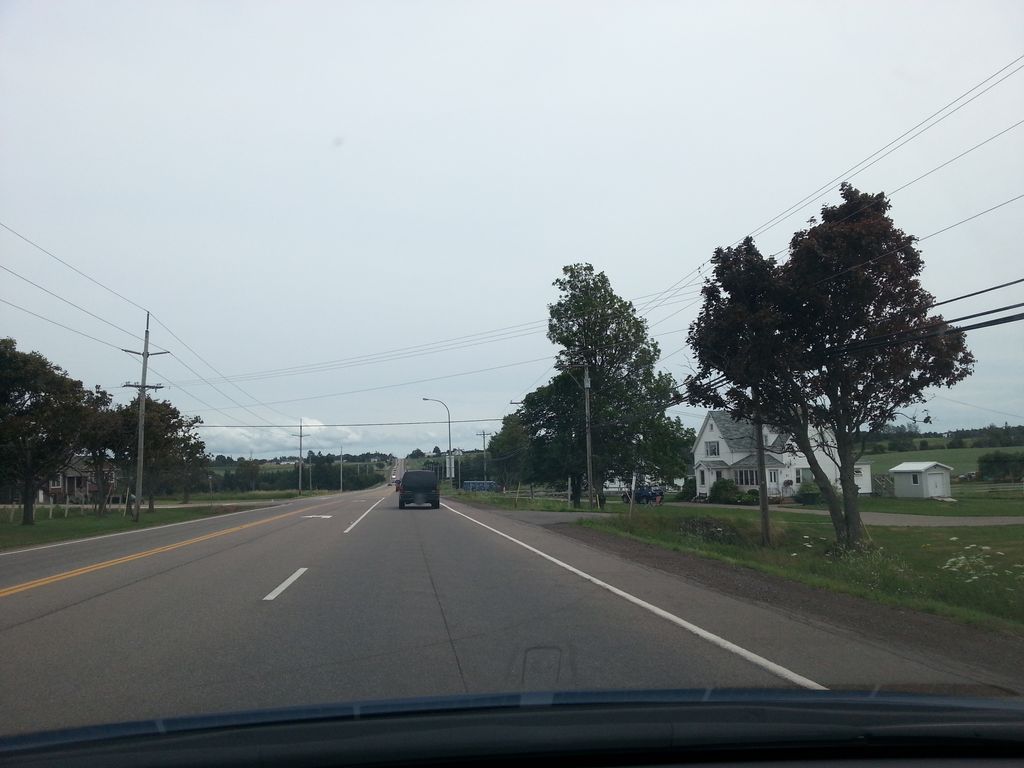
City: charlottetown